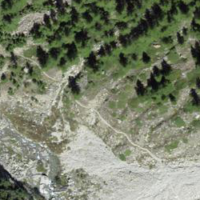
EUNIS habitat code: 31
Species observed at this site:
Eulithis populata
Chamaenerion fleischeri
Mylabris flexuosa